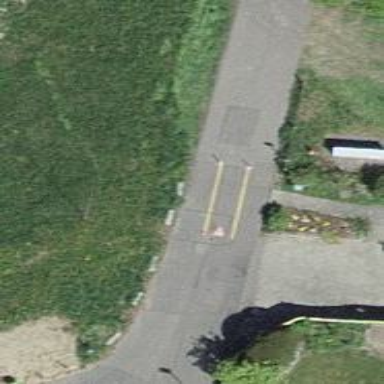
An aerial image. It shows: Bollard barrier.